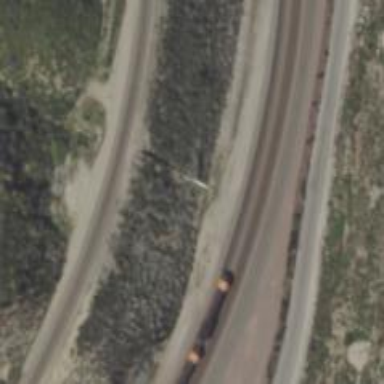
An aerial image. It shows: Railway track.